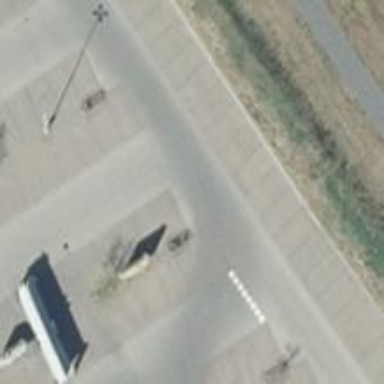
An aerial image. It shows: Paved parking aisle used as service road.